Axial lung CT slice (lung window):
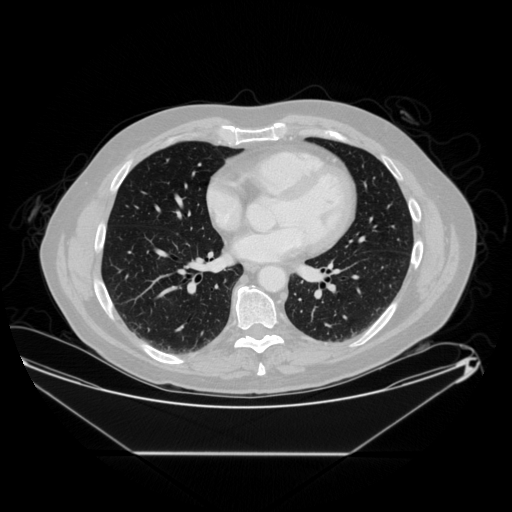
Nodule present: no